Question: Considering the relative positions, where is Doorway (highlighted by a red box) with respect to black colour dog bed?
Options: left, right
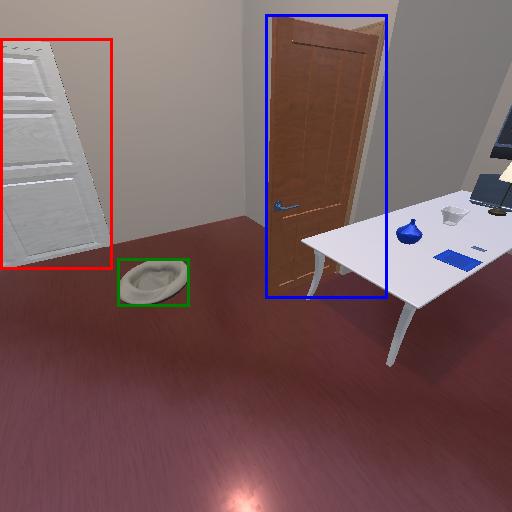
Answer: left